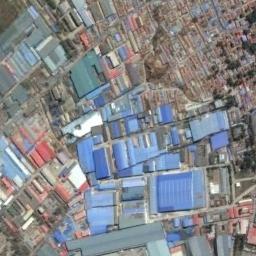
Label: industrial_area